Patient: sex M, age 68
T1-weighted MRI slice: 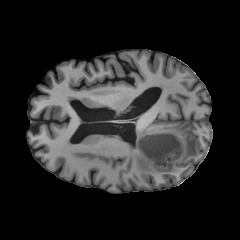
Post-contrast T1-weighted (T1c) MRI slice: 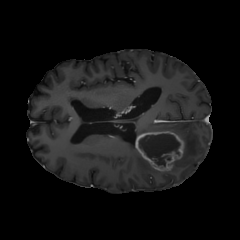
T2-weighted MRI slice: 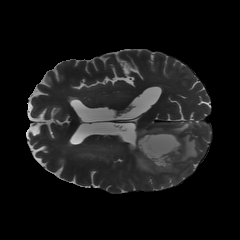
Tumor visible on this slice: yes
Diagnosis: Glioblastoma, IDH-wildtype
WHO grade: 4